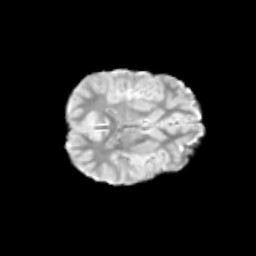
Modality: T2w
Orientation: axial
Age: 10
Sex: female
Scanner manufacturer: siemens
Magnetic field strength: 3 T
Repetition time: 3.8 s
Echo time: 0.07 s